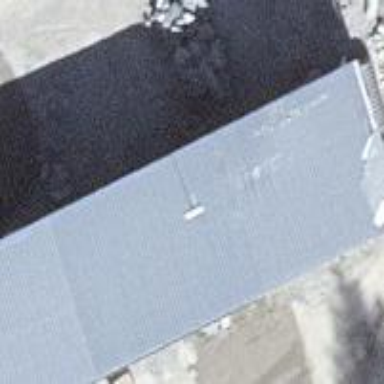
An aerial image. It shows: Shed.